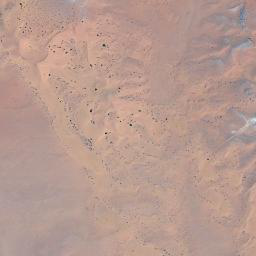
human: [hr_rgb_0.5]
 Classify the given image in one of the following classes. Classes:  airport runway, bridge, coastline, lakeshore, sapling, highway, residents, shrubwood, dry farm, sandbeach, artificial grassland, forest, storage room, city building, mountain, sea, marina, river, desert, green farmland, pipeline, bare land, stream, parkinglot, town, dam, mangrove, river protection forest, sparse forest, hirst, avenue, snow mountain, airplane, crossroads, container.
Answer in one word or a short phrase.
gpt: desert